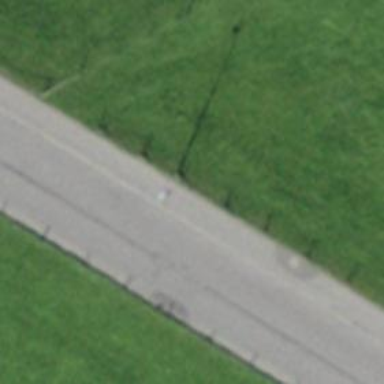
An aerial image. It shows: Unclassified road with asphalt surface.